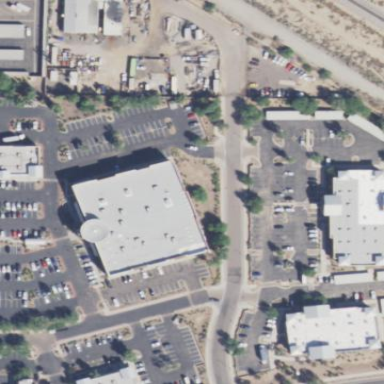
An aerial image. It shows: Building used as fitness center.